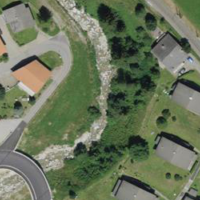
EUNIS habitat code: 54
Species observed at this site:
Vaccinium myrtillus
Vaccinium uliginosum